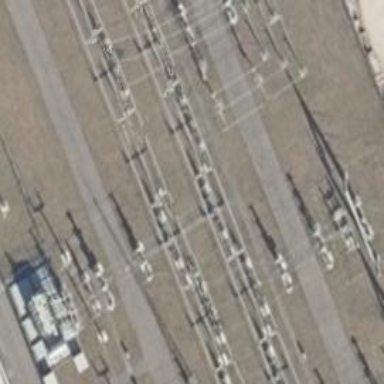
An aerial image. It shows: Busbar power line with 3 cables.